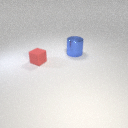
small red rubber cube in front of large blue metal cylinder